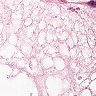
Metastatic tissue present: yes